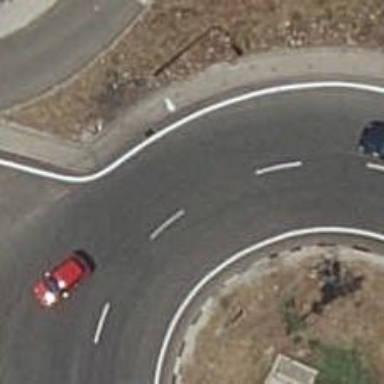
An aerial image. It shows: Circular junction on trunk highway.